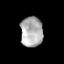
Tissue: prostate
Cell type: T cells
Senescence score: 0.6894
Nuclear area (px): 656
Mean DAPI intensity: 174.37